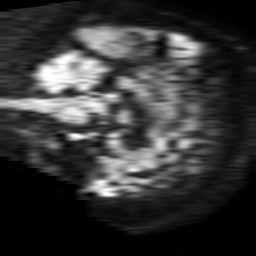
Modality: TRACE
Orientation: sagittal
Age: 70
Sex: female
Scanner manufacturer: philips
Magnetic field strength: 1.5 T
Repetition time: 3.406 s
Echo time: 0.06922 s